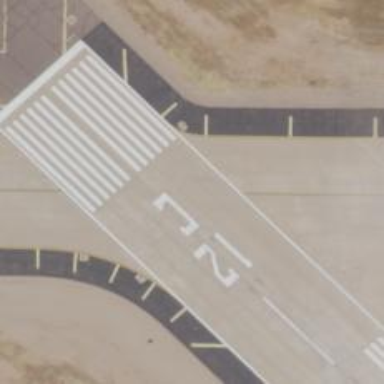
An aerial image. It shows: Runway at airport.